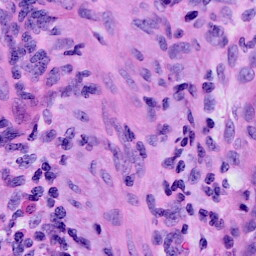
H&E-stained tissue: Cervix